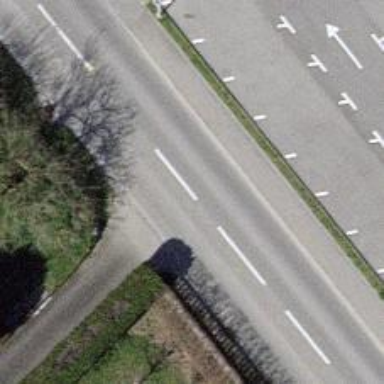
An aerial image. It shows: Tertiary road with asphalt surface. There is raised sidewalk on the left side with asphalt surface as well.